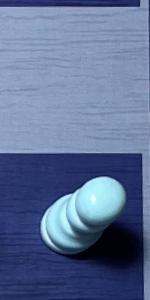
Label: Pawn_White